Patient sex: M
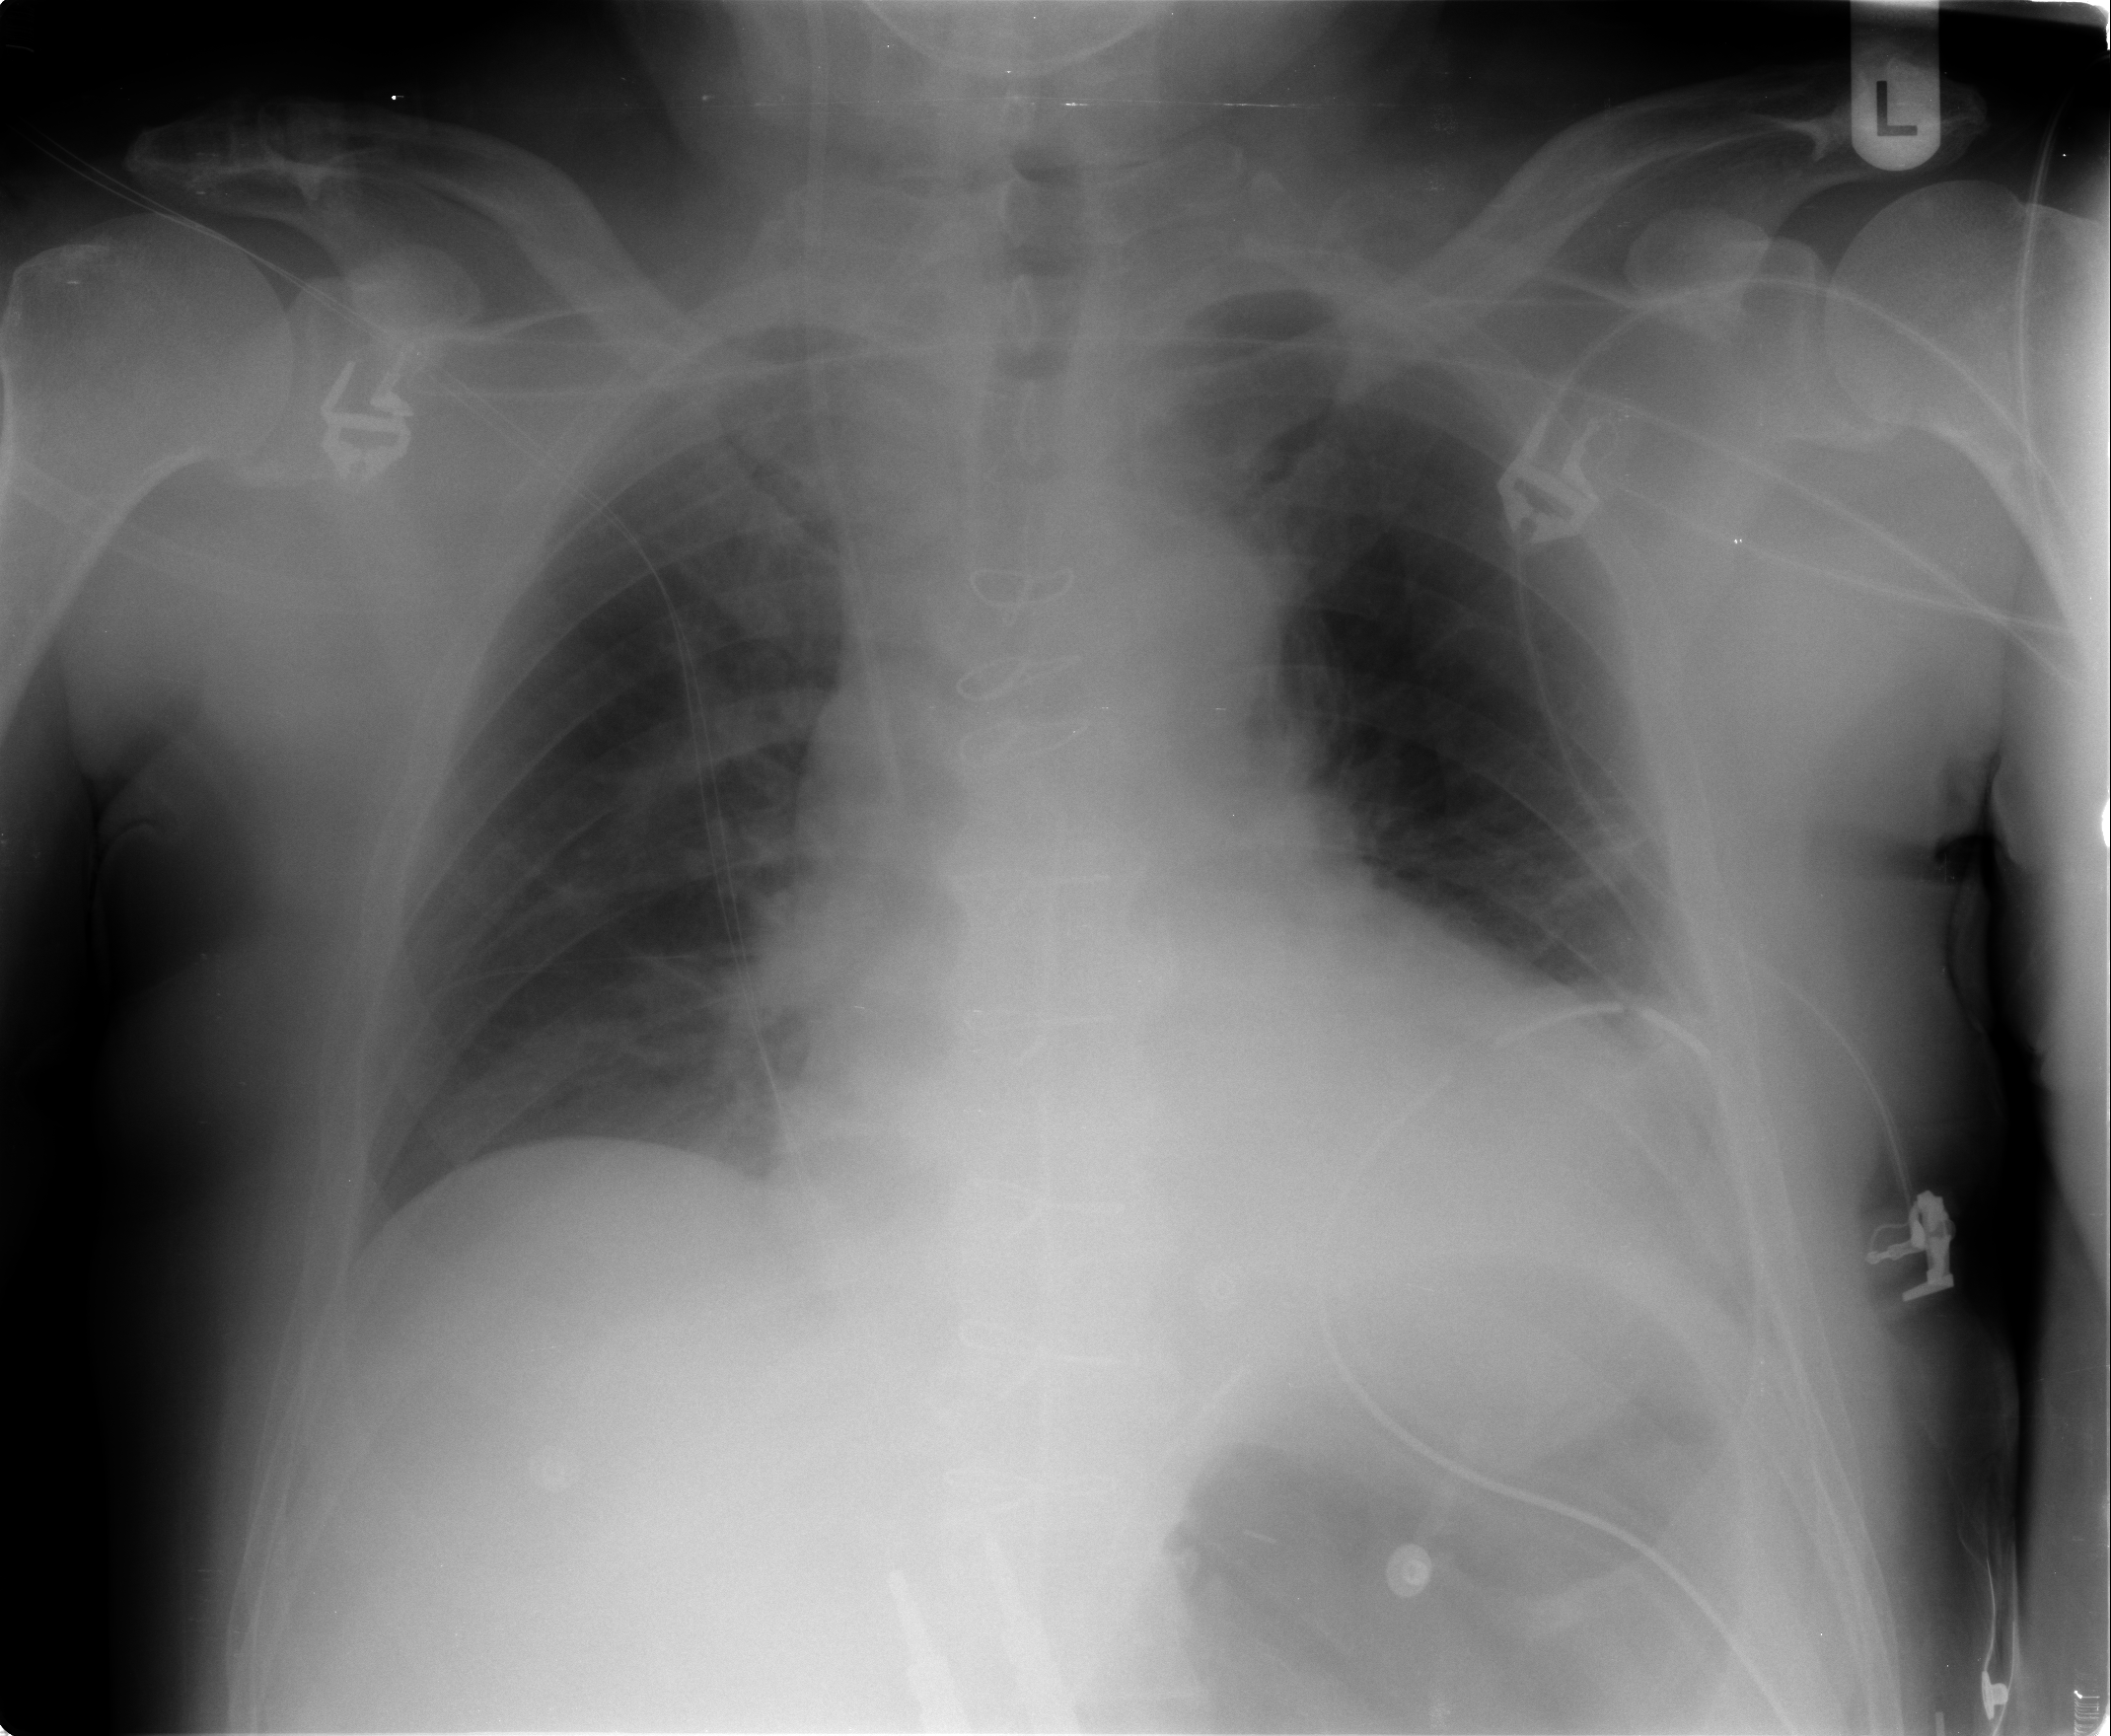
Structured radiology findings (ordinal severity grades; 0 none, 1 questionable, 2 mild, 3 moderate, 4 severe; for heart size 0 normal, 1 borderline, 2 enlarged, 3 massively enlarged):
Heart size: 0
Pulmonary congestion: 2
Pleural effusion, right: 0
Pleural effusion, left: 1
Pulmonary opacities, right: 0
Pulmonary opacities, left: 0
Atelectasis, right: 2
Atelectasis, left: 2